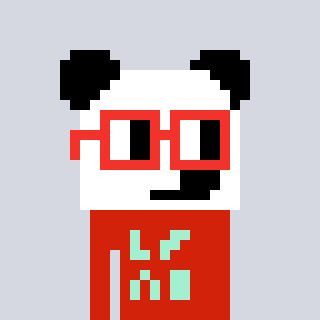
a pixel art character with square red glasses, a panda-shaped head and a red-colored body on a cool background